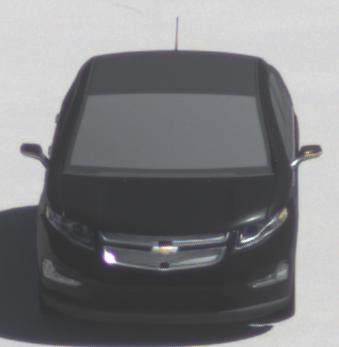
Make: Chevrolet
Model: Volt
Detailed model: Volt
Model produced from: 2011/11
Model produced until: 2014/08
Doors: 5
Color: black
Road condition: dry road
Daytime: midday
Contrast: high contrast